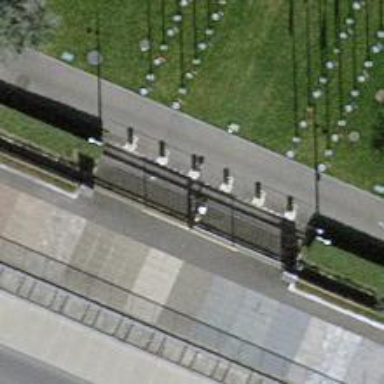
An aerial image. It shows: Rising bollard is in place as barrier.